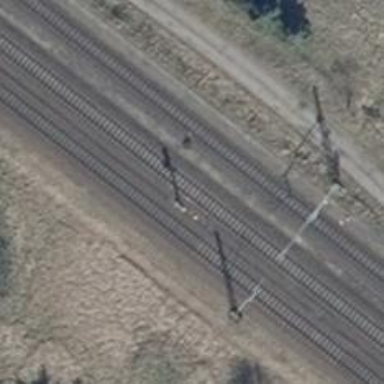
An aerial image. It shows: Railway signal.